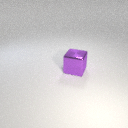
large purple metal cube